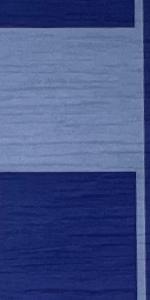
Label: Empty